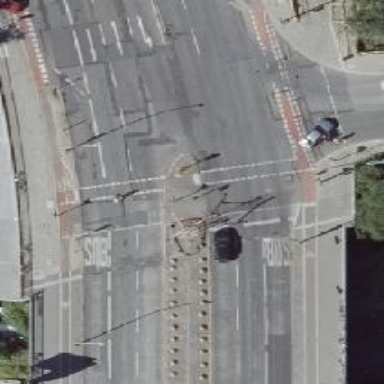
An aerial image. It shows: Road with traffic signals.